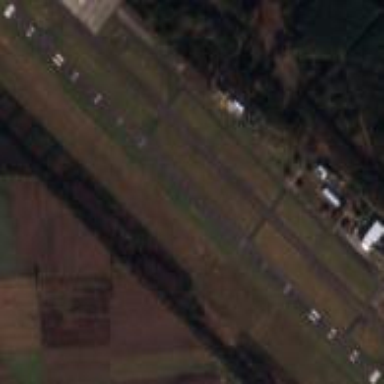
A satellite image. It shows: Area designated as runway within airport.